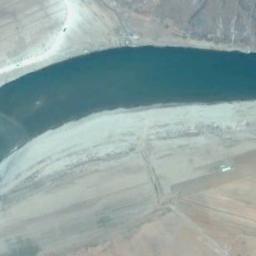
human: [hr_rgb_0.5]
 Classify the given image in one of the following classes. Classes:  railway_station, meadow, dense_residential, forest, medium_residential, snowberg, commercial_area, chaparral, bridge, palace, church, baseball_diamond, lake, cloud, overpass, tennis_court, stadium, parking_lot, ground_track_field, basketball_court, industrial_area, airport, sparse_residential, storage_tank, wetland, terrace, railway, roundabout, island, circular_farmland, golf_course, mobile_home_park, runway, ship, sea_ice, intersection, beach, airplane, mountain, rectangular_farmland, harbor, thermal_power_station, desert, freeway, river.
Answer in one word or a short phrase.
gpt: river